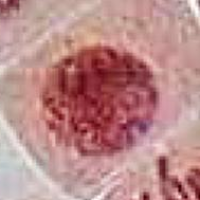
Label: prophase